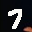
Label: 7